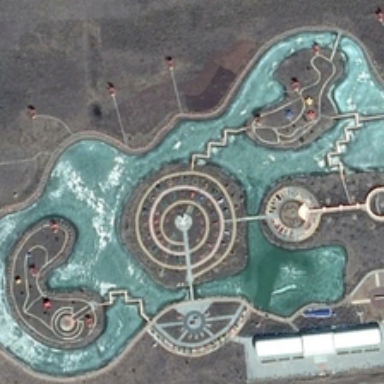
It is a small park with a large pond .